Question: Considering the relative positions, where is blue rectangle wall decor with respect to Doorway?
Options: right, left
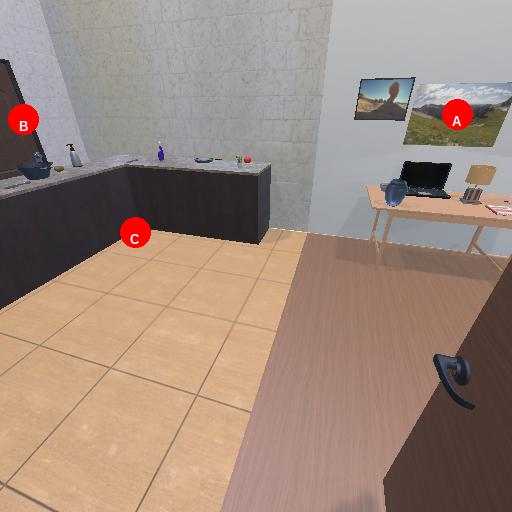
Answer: right